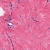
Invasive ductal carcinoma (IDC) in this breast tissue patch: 0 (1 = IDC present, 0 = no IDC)